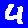
Digit: 4